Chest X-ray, AP view. Patient: 67 years old, sex F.
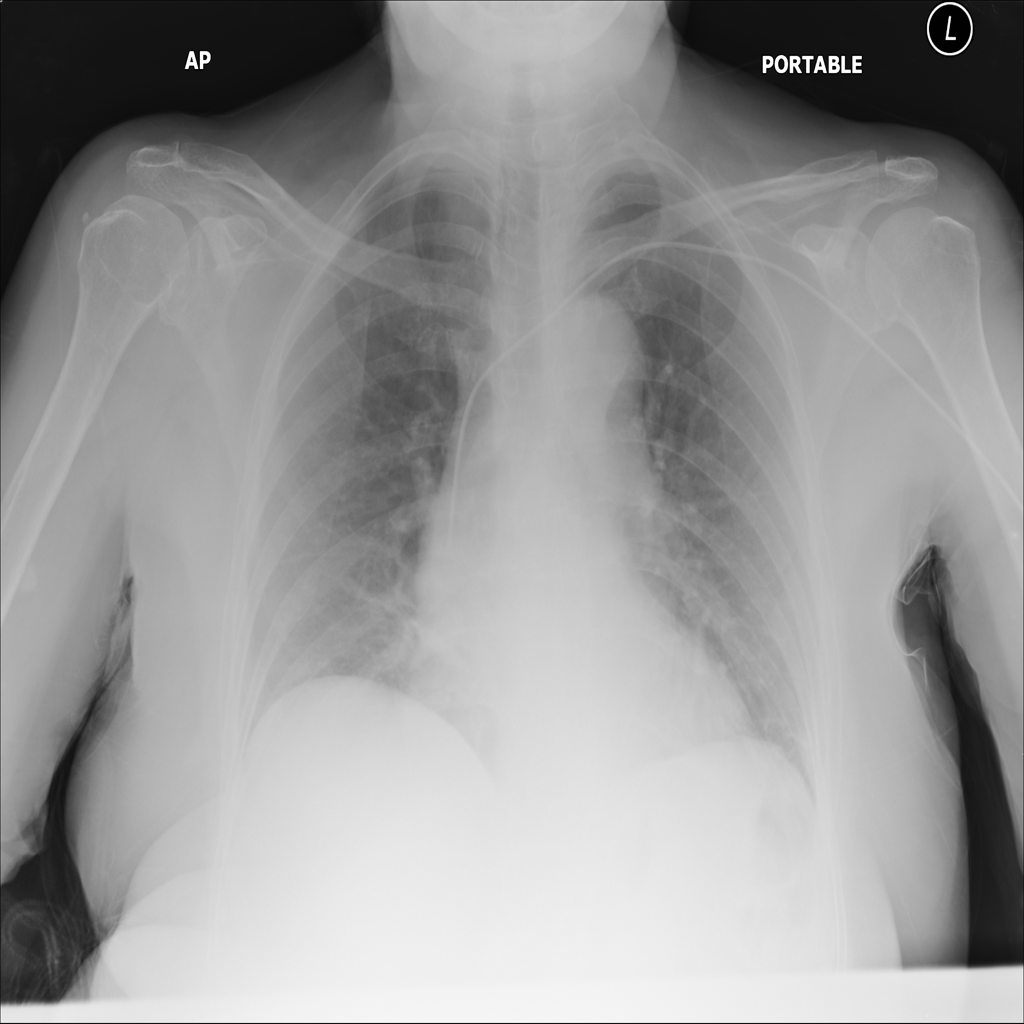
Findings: No Finding